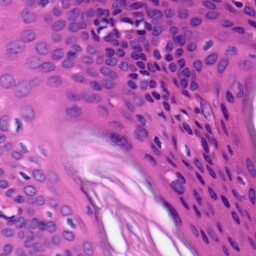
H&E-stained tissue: Skin